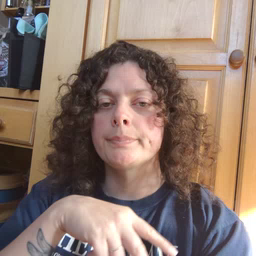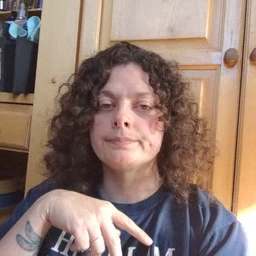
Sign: pretend